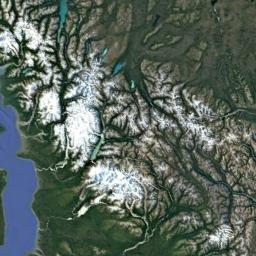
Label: snowberg